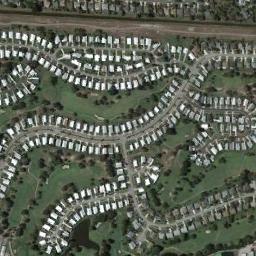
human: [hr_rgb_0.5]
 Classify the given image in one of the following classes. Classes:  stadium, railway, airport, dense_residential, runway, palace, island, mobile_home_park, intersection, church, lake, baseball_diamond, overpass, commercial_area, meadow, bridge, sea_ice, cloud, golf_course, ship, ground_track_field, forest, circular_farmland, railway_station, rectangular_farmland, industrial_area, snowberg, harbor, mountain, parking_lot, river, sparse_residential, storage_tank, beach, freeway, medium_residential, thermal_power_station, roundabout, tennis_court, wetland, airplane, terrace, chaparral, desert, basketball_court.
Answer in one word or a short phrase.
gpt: mobile_home_park